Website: apple
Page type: payment
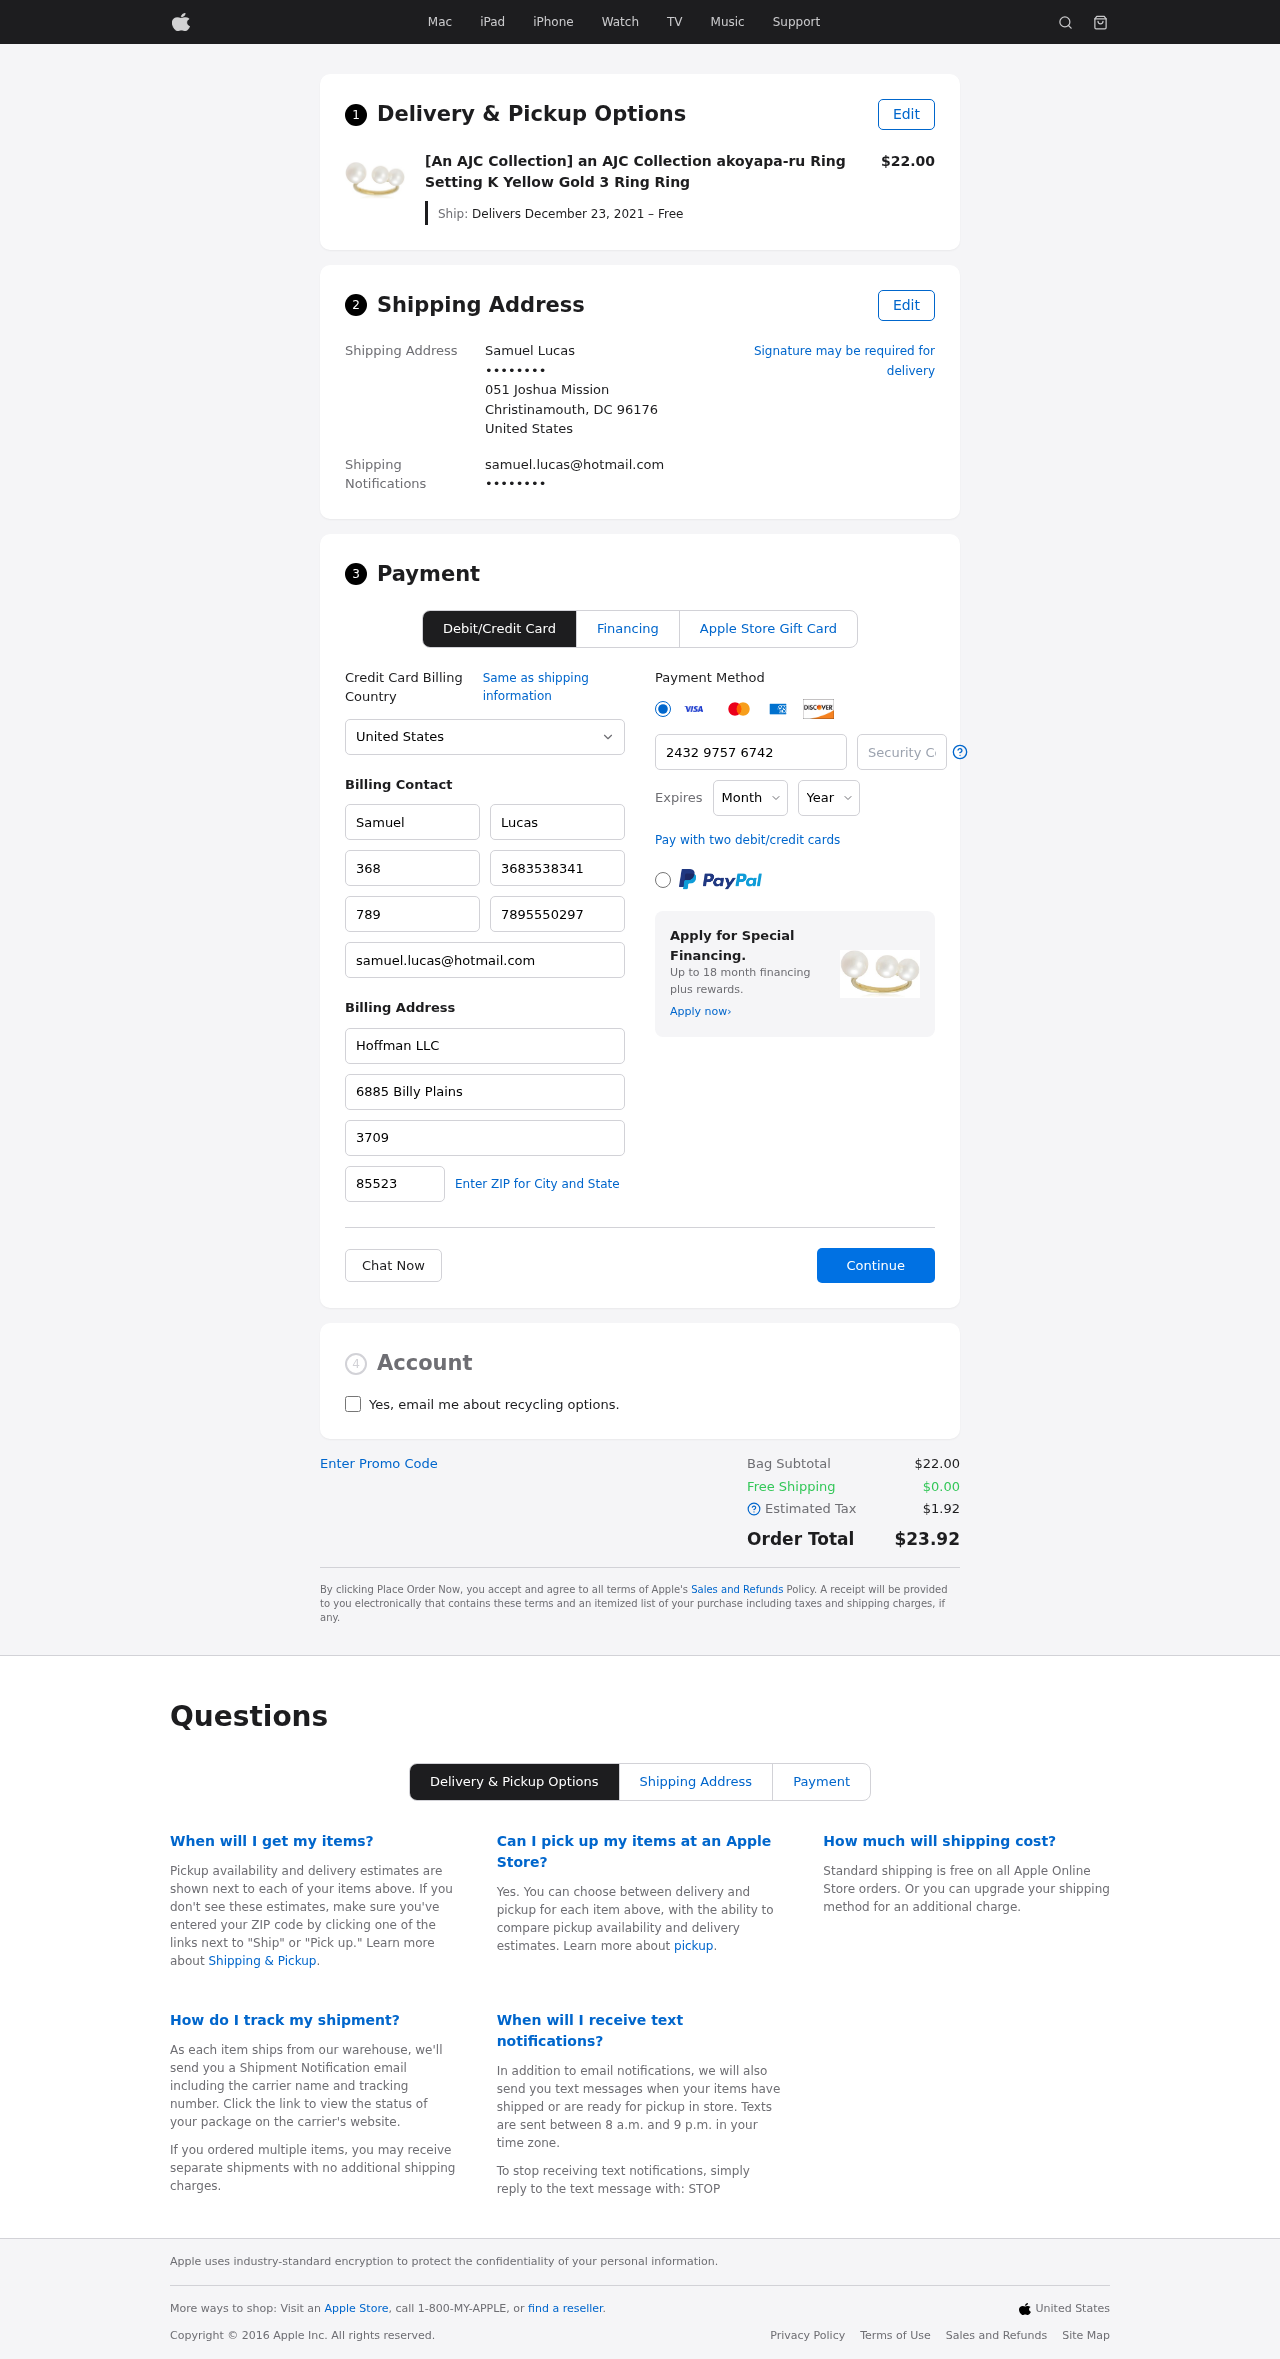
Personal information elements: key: PII_CARD_CVV
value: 997
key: PII_CARD_EXPIRY_MONTH
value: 12
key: PII_CARD_EXPIRY_YEAR
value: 28
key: PII_CARD_NUMBER
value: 2432 9757 6742 6098
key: PII_CITY_STATE_ZIP
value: Christinamouth, DC 96176
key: PII_COMPANY
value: Hoffman LLC
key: PII_COUNTRY
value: United States
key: PII_EMAIL
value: samuel.lucas@hotmail.com
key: PII_EMAIL2
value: samuel.lucas@hotmail.com
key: PII_FIRSTNAME
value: Samuel
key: PII_FULLNAME
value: Samuel Lucas
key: PII_LASTNAME
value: Lucas
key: PII_PHONE3
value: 3683538341
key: PII_PHONE_ALT
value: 7895550297
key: PII_PHONE_ALT_AREA
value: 789
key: PII_PHONE_AREA
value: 368
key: PII_POSTCODE2
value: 85523
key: PII_SECURITY_CODE
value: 3709
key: PII_STREET
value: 051 Joshua Mission
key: PII_STREET2
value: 6885 Billy Plains
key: PII_PHONE
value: ••••••••
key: PII_PHONE2
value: ••••••••
Product elements: key: PRODUCT1_NAME
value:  [An AJC Collection] an AJC Collection akoyapa-ru Ring Setting K Yellow Gold 3 Ring Ring
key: PRODUCT1_PRICE
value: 22
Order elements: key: ORDER_DELIVERY_DATE
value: Delivers December 23, 2021 – Free
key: ORDER_SUBTOTAL
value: $22.00
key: ORDER_SHIPPING_COST
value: $0.00
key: ORDER_TAX
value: $1.92
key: ORDER_TOTAL
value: $23.92